Question: What is the result of this measurement?
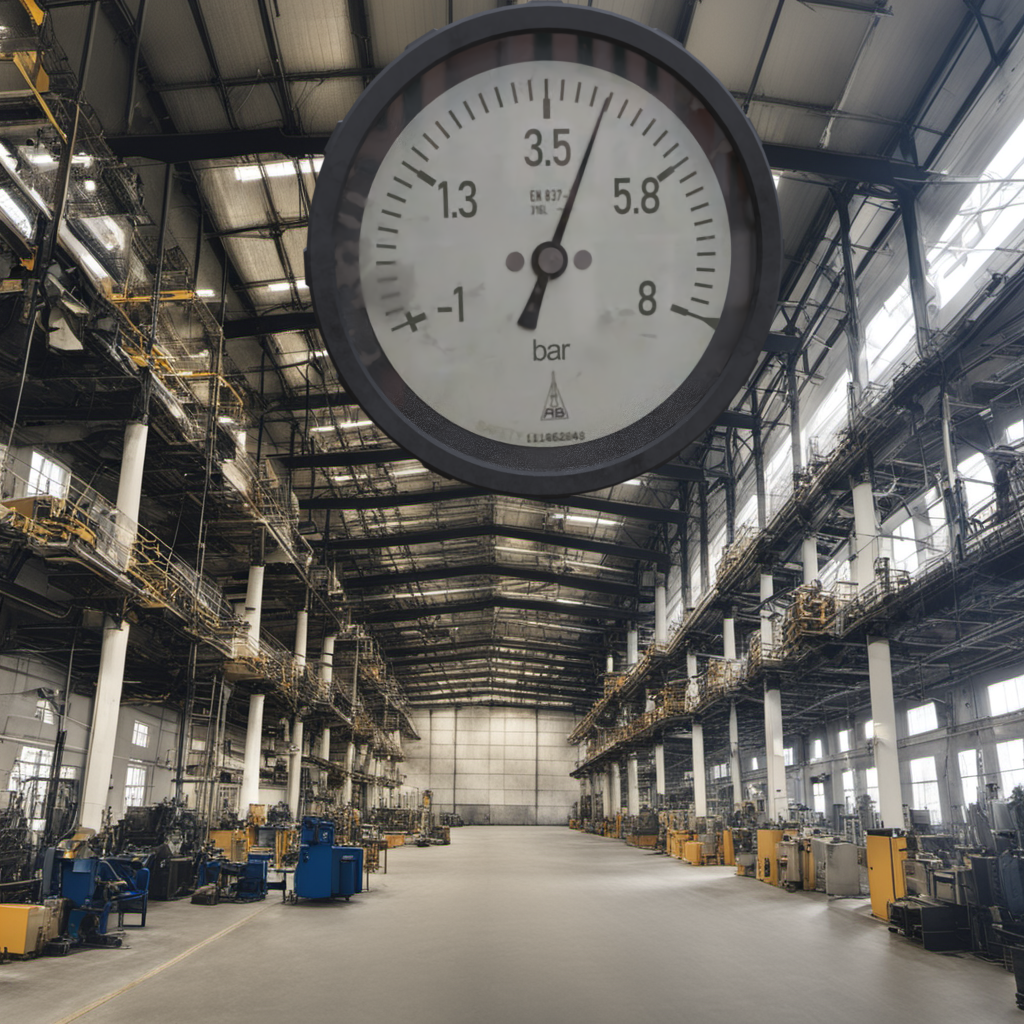
Answer: The result is 4.34
Question: What is the range of the measurement shown in the image?
Answer: The range is from -1 to 8
Question: What is the minimum and maximum reading range of the measurement in the image?
Answer: The minimum value is -1 and the maximum value is 8